Interaction volume radius: 5 \u00c5
Interaction volume height: 30 \u00c5
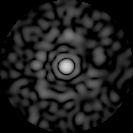
Disorder parameter: 0.8851